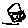
Label: house